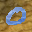
Label: 0